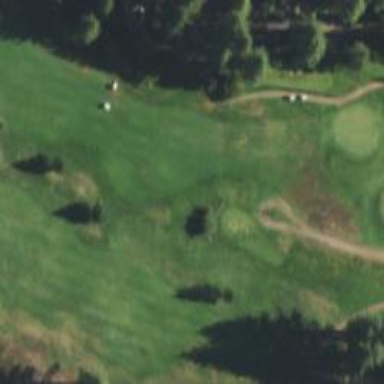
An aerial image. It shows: View of golf hole.